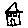
Label: house